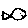
Label: fish